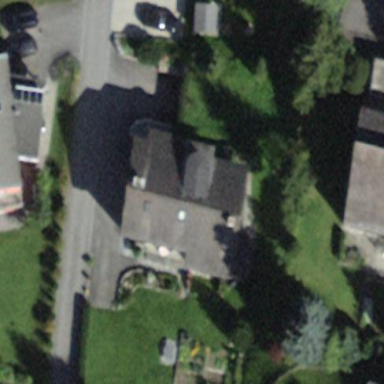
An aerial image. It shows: Gabled roof house.